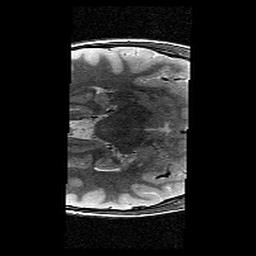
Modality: T2w
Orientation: axial
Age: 11
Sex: male
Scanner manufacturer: siemens
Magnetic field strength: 3 T
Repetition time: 9.23 s
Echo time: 0.067 s